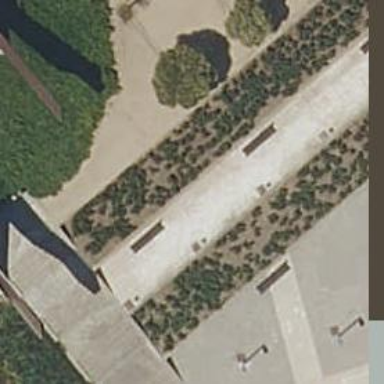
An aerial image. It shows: Bench.